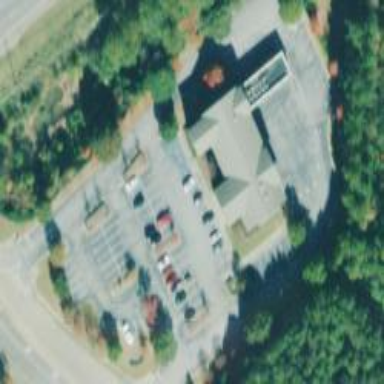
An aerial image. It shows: Parking space.